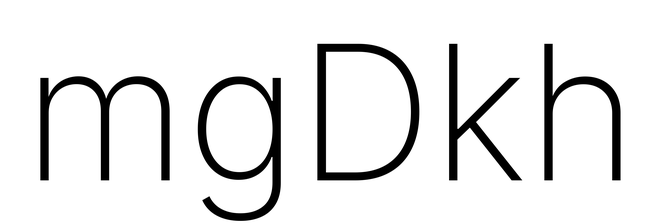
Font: Inter_ExtraLight